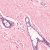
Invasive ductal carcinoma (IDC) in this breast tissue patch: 0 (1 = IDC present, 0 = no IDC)